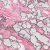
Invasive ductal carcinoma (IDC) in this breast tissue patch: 0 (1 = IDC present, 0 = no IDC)